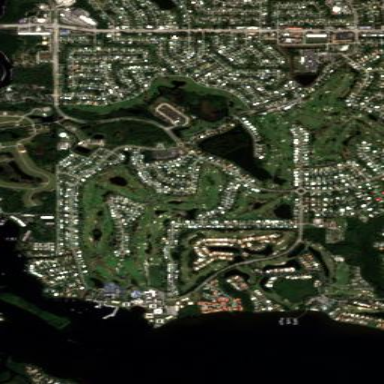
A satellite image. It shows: Golf course surrounded by greenery.